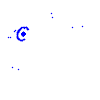
Particle: electron